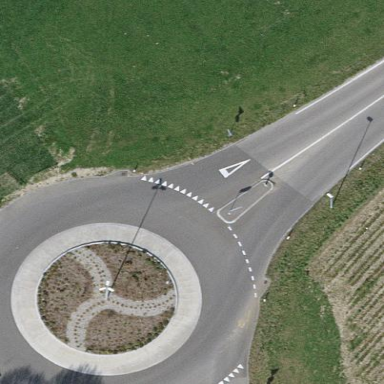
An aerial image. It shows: Secondary road around roundabout.